Aerial crown-view tile of a tropical tree (Barro Colorado Island, Panama), acquired 20241014:
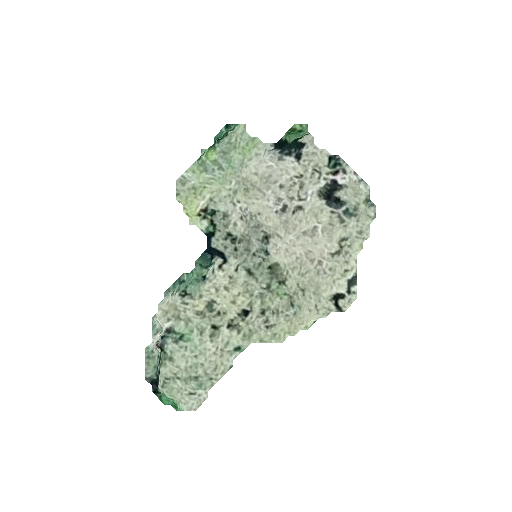
Species: Cordia alliodora
GBIF accepted scientific name: Cordia alliodora
Crown area: 60.411 m²